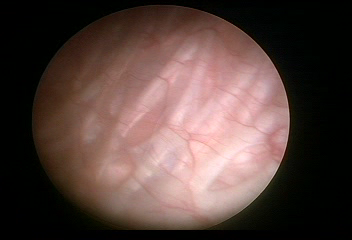
Modality: WLC
Class: Normal mucosa
Bladder cancer association: No